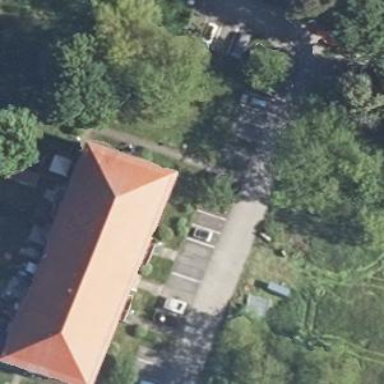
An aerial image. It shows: Terrace building.